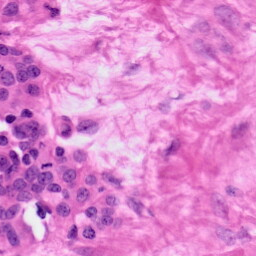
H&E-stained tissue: Ovarian